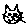
Label: cat